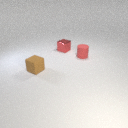
small brown rubber cube in front of small red metal cube